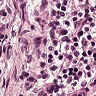
Metastatic tissue present: no